Question:
I am using VS 2010 and trying to integrate my two different website projects. I am able to add both of them under a single solution. By default the start up projects is the already present project. But I am not able to redirect the web pages of project 2 from the first project. I am also unable to find the namespaces of the project. And while adding reference it is not allowing the solution file to be added. Any help in this regard will be helpful.
Edited: I have attached a snap as well. As you can see under a single solution two projects are added. Now from the home.aspx.cs page of webSite1, I wanna redirect it to the SRF-GeneralInfo.aspx page which is in website2. But it is unable to redirect.
Note: I have only added website2 in the existing solution of website1. (No reference or anything else is modified).
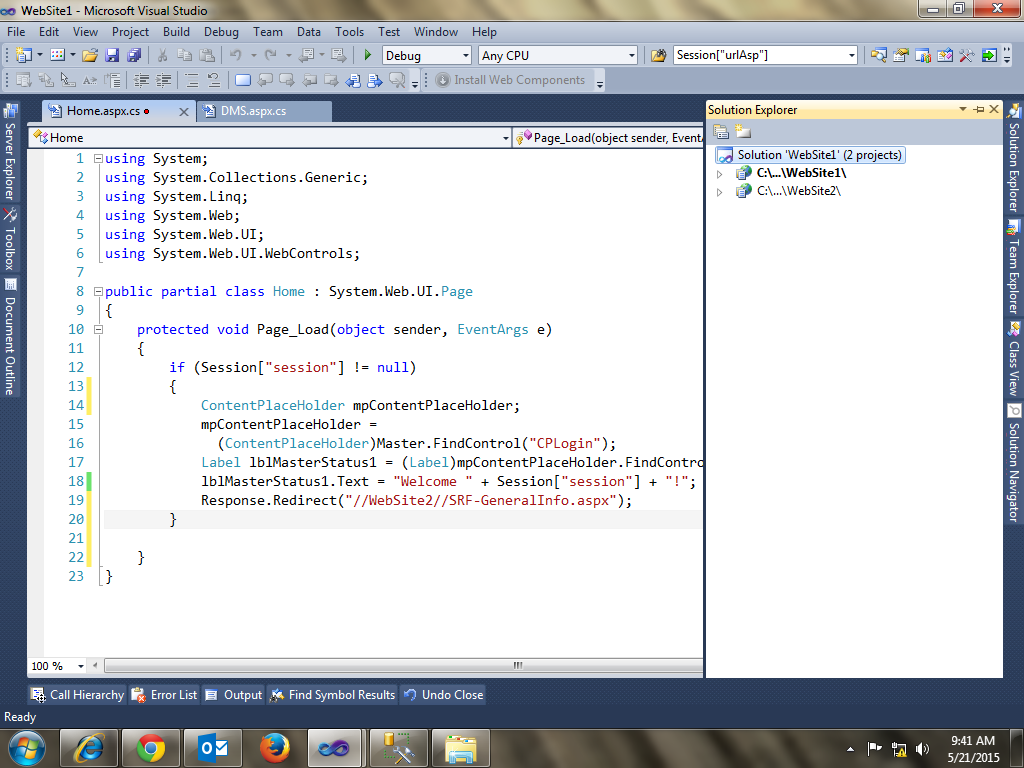
Answer: If you have a shared code that want to share between both website projects. Add the shared code to class library(i.e. DLL) project and reference the class library to both websites.
As I understand from the question edit, the problem is in finding the right URL for the second website.
You can add the second website URL as appSetting in web.config
'''
<configuration>
<appSettings>
<add key="WebsiteURL" value="http://localhost:2030/" />
</appSettings>
<configuration>
'''
Then use it in your page as follow
'''
Response.Redirect(ConfigurationManager.AppSettings["WebsiteURL"] + "SRF-GeneralInfo.aspx");
'''